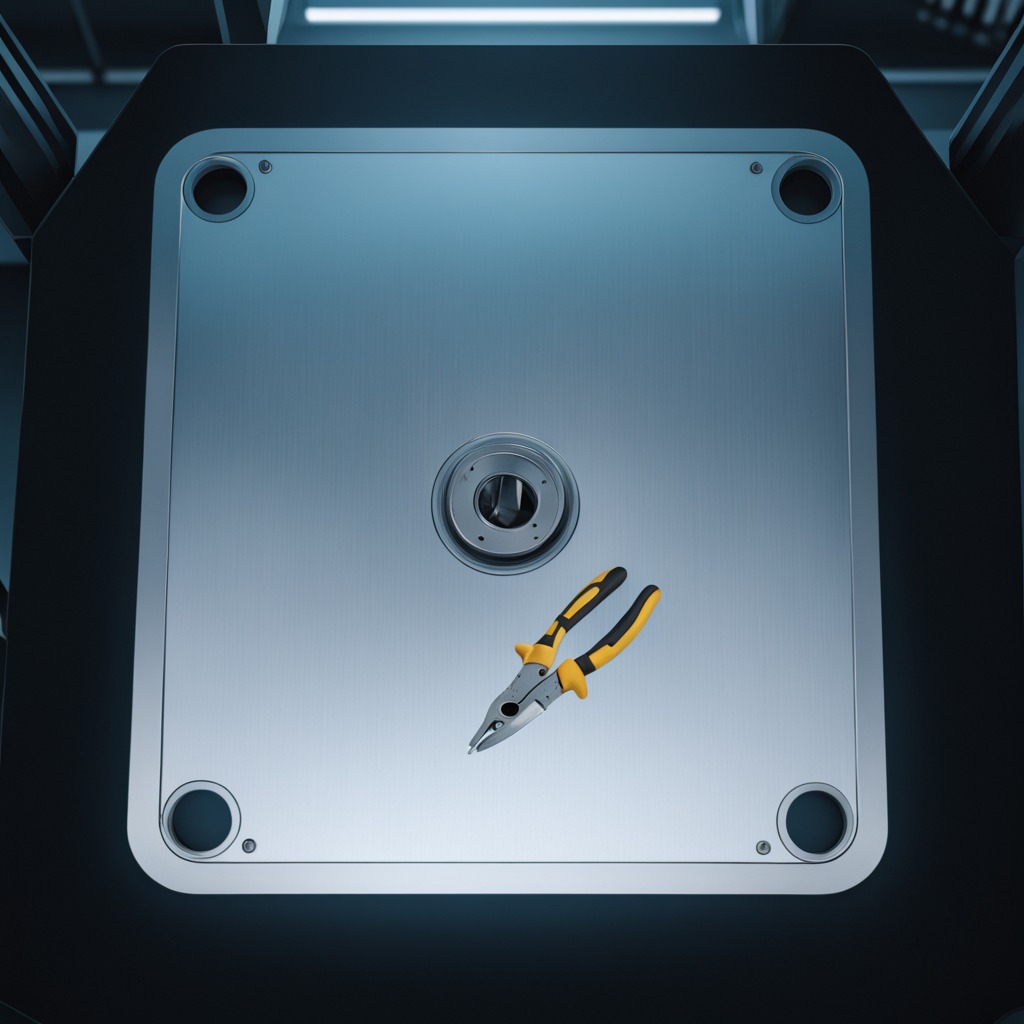
A plier is lying on the metal table.